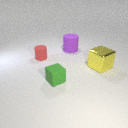
large purple rubber cylinder to the right of small red rubber cylinder